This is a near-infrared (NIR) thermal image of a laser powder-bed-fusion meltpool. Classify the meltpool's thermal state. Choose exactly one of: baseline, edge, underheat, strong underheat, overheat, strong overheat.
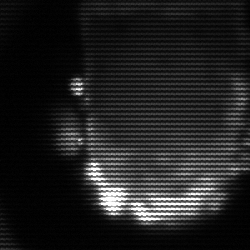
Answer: baseline